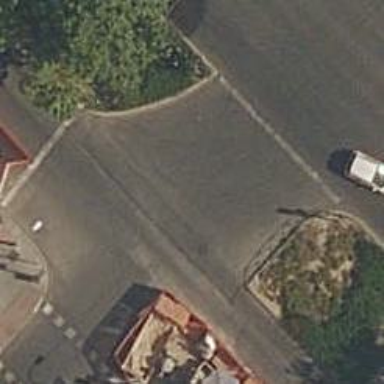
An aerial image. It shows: Road with traffic signals.